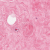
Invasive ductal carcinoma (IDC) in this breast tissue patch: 0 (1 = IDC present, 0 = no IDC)